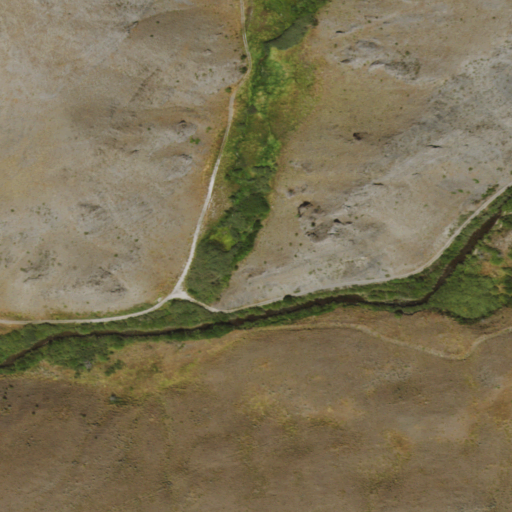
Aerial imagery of valley in Nevada named Rattlesnake Canyon containing shrub and grassland